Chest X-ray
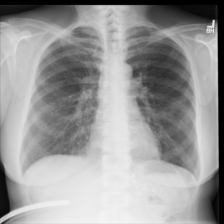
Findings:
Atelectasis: negative
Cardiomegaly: negative
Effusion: negative
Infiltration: negative
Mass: negative
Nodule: negative
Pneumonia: negative
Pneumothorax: negative
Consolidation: negative
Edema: negative
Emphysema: negative
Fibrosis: negative
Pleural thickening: negative
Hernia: negative